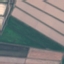
Label: AnnualCrop